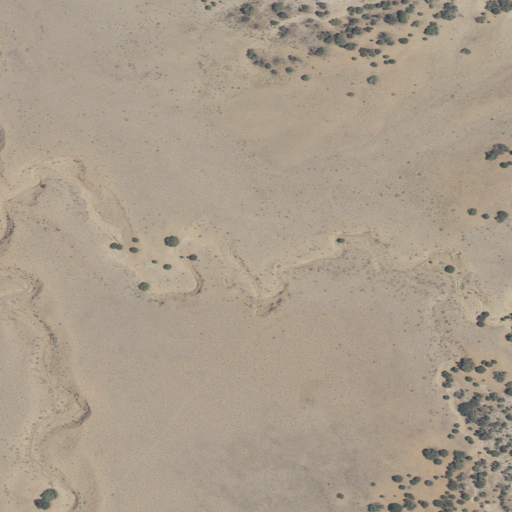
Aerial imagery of plain(s) in Utah named Jackass Flat containing shrub and grassland